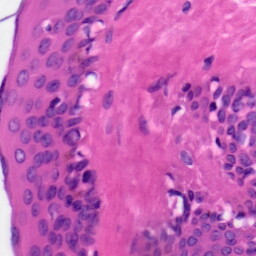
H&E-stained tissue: Skin